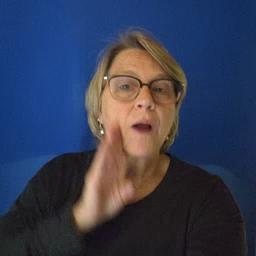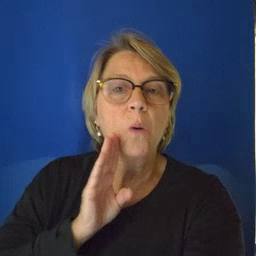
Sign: brown